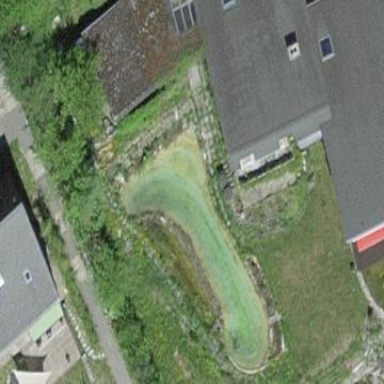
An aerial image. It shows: Pond surrounded by natural water.